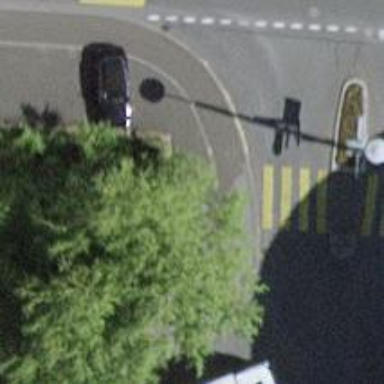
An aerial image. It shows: Kerb serving as barrier.